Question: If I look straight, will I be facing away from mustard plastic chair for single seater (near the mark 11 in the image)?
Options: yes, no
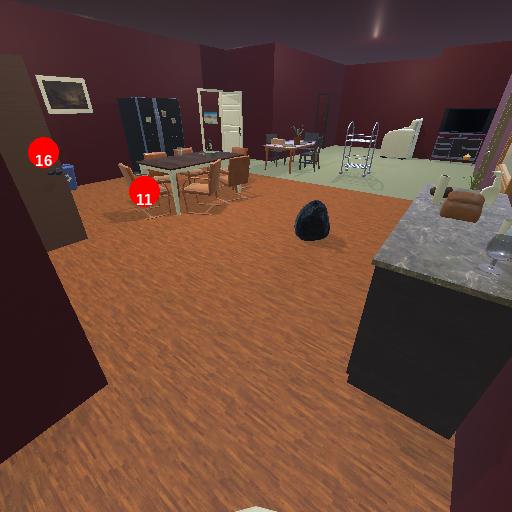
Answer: yes